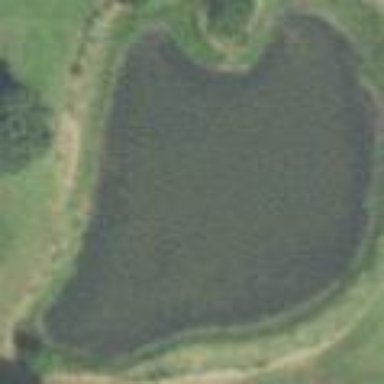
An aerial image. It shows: Pond with natural water.